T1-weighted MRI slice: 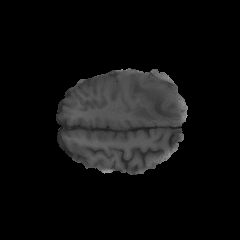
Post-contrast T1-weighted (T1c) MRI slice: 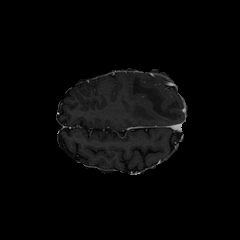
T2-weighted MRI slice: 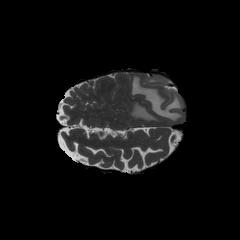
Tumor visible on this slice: yes